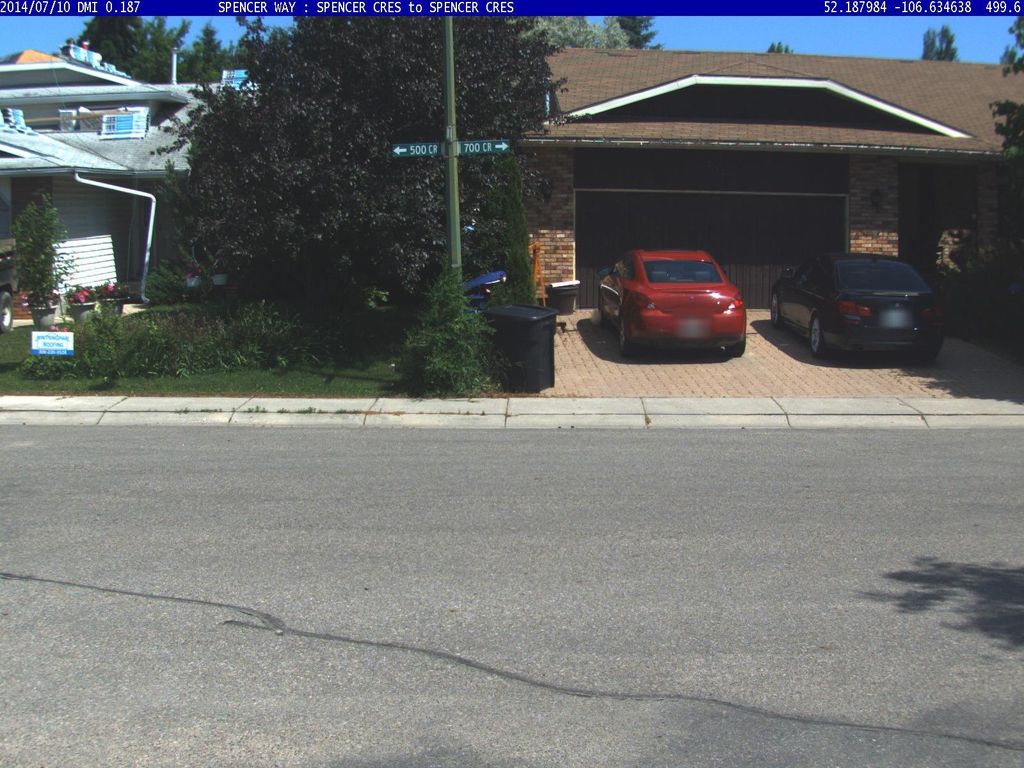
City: saskatoon